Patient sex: F
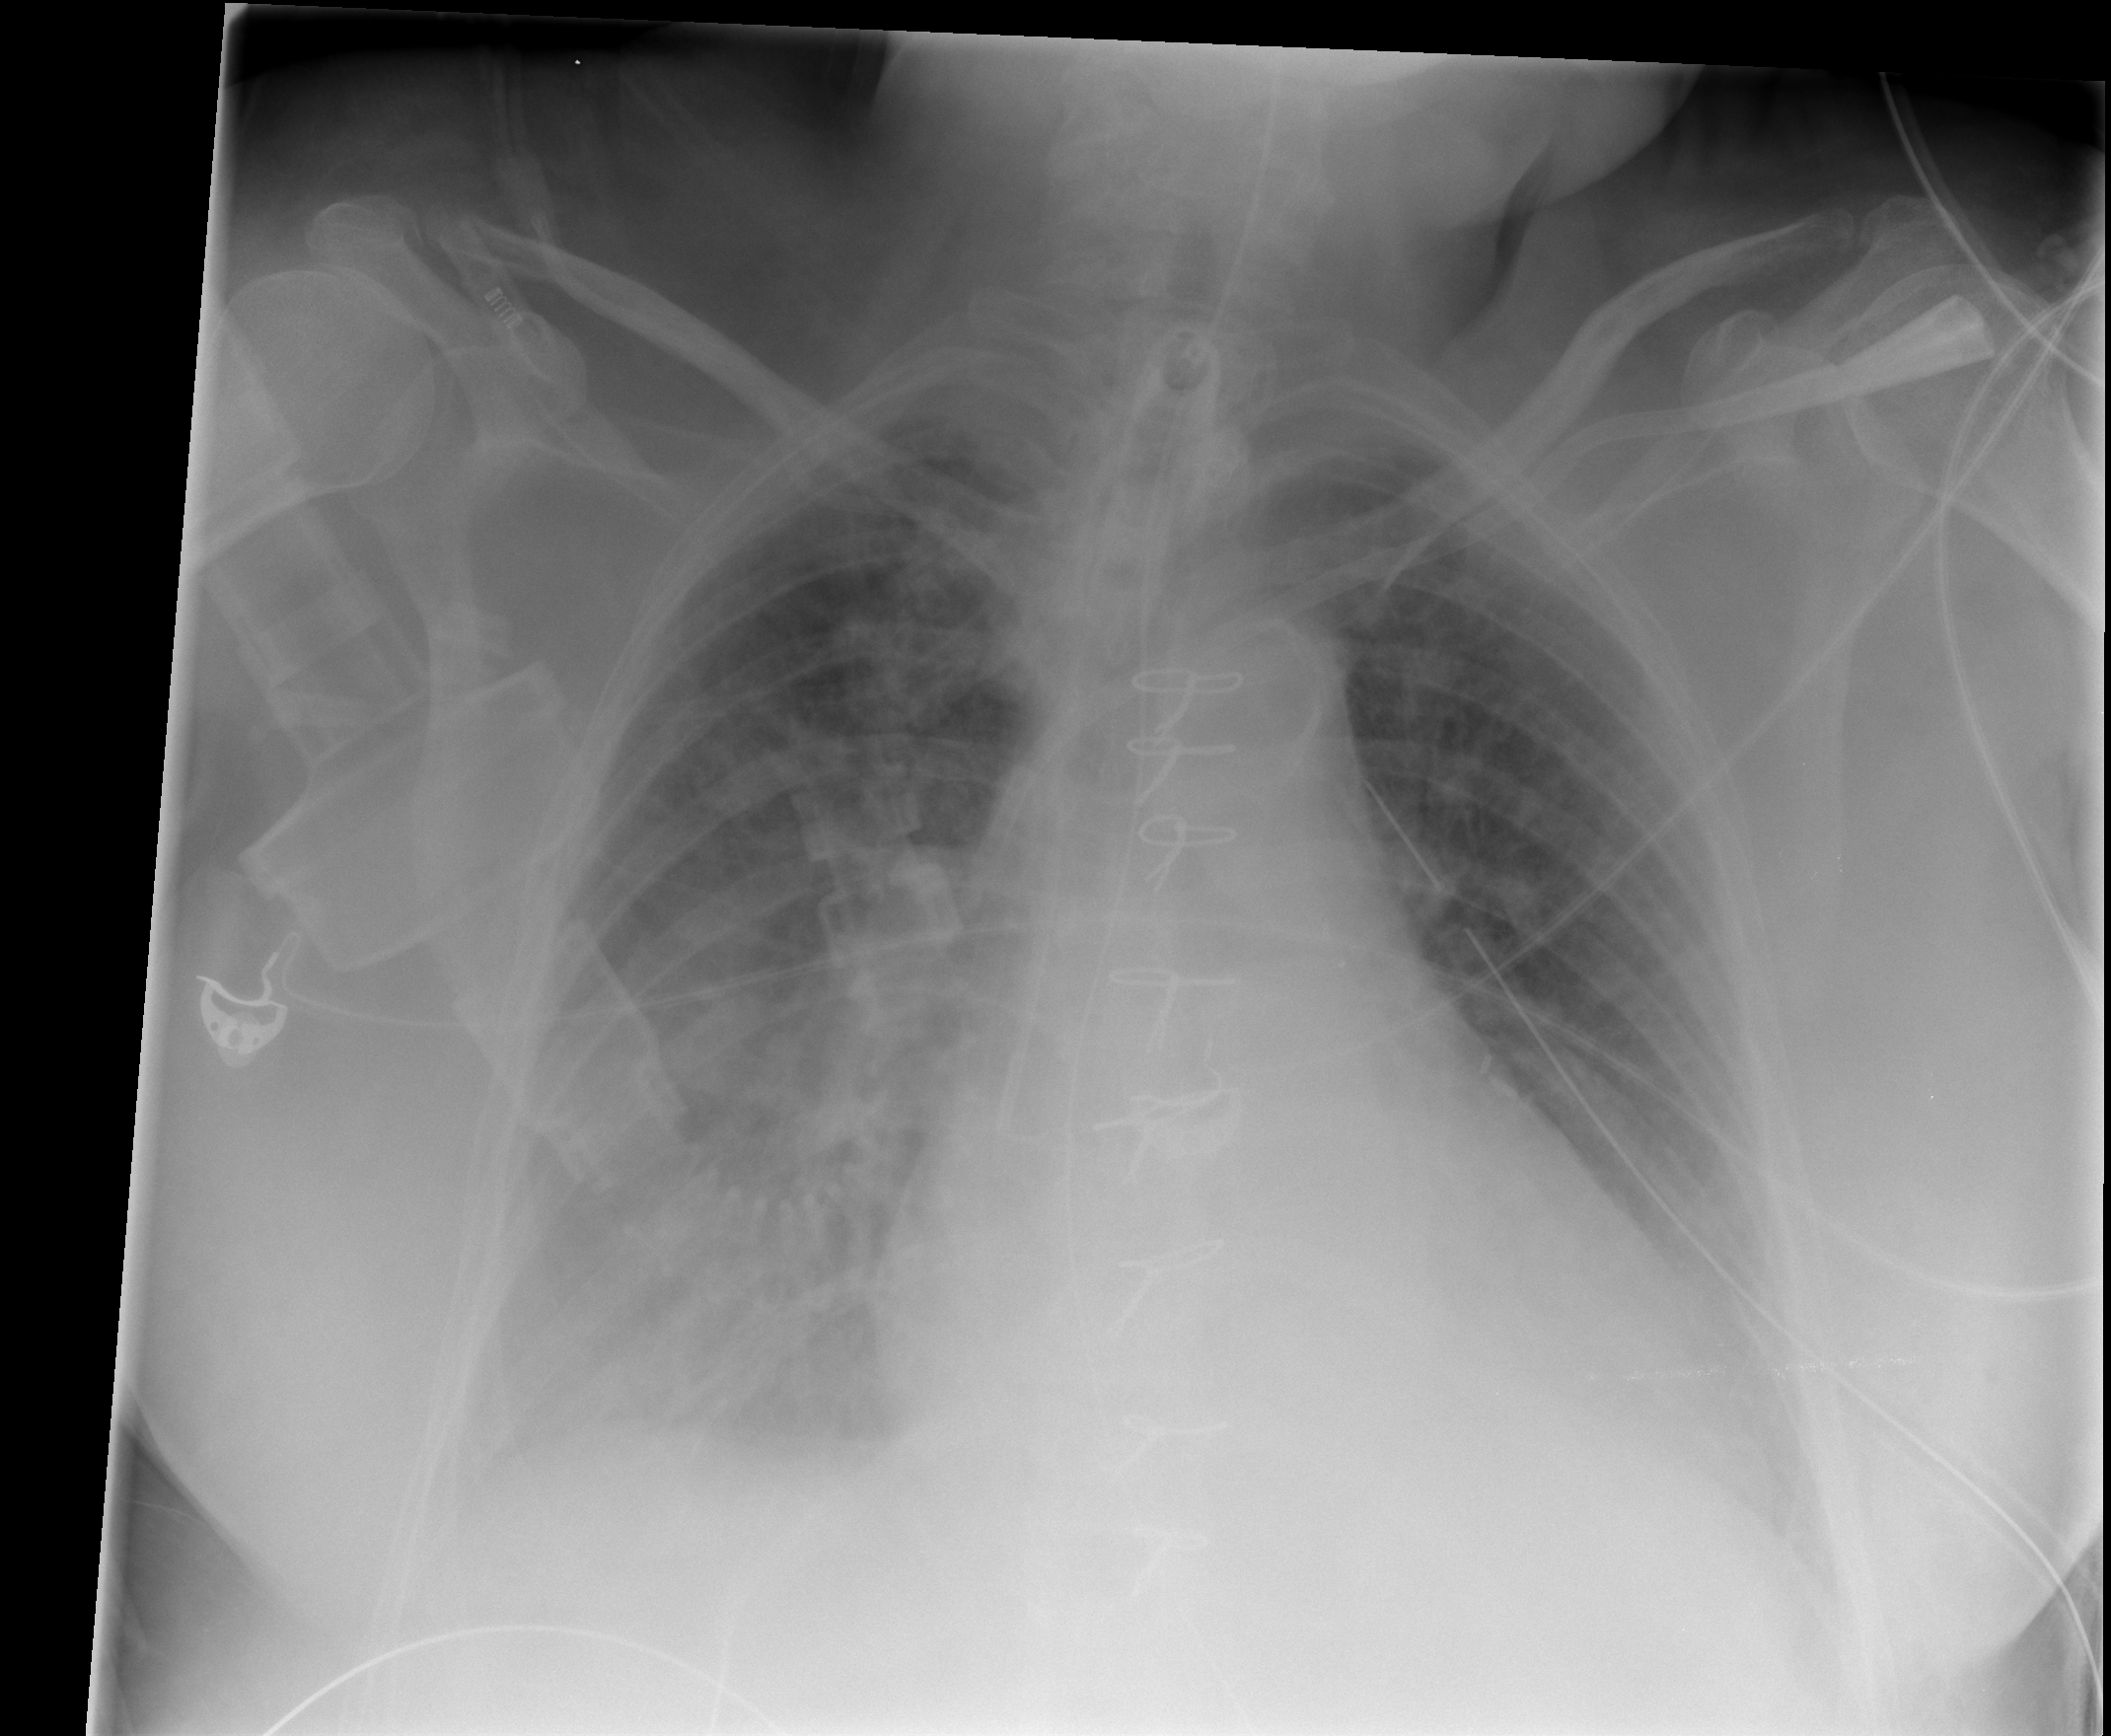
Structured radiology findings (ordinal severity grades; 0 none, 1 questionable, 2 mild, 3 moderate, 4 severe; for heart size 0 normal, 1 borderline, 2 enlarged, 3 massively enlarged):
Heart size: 2
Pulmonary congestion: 2
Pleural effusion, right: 2
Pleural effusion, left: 2
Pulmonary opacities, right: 2
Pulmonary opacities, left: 1
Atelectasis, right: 2
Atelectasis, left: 2